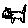
Label: cat